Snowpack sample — Loveland Pass, Silver Plume, Colorado, USA (12/14/25, 10:50 AM MST)
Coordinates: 39.664, -105.882
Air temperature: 36 °F
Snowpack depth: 67 cm
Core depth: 10 cm
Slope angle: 6°, slope face: 326°
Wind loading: low
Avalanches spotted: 0
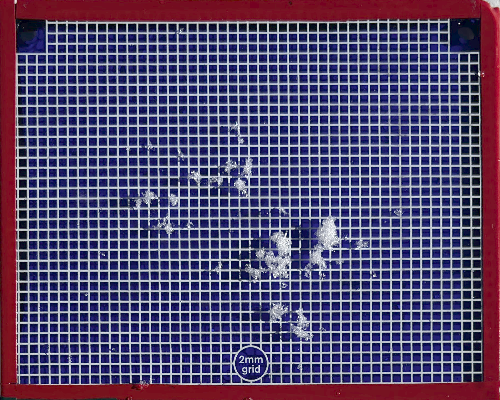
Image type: profile
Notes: No avalanches spotted, very late start to the season with minimal snowpack